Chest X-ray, AP view. Patient: 13 years old, sex M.
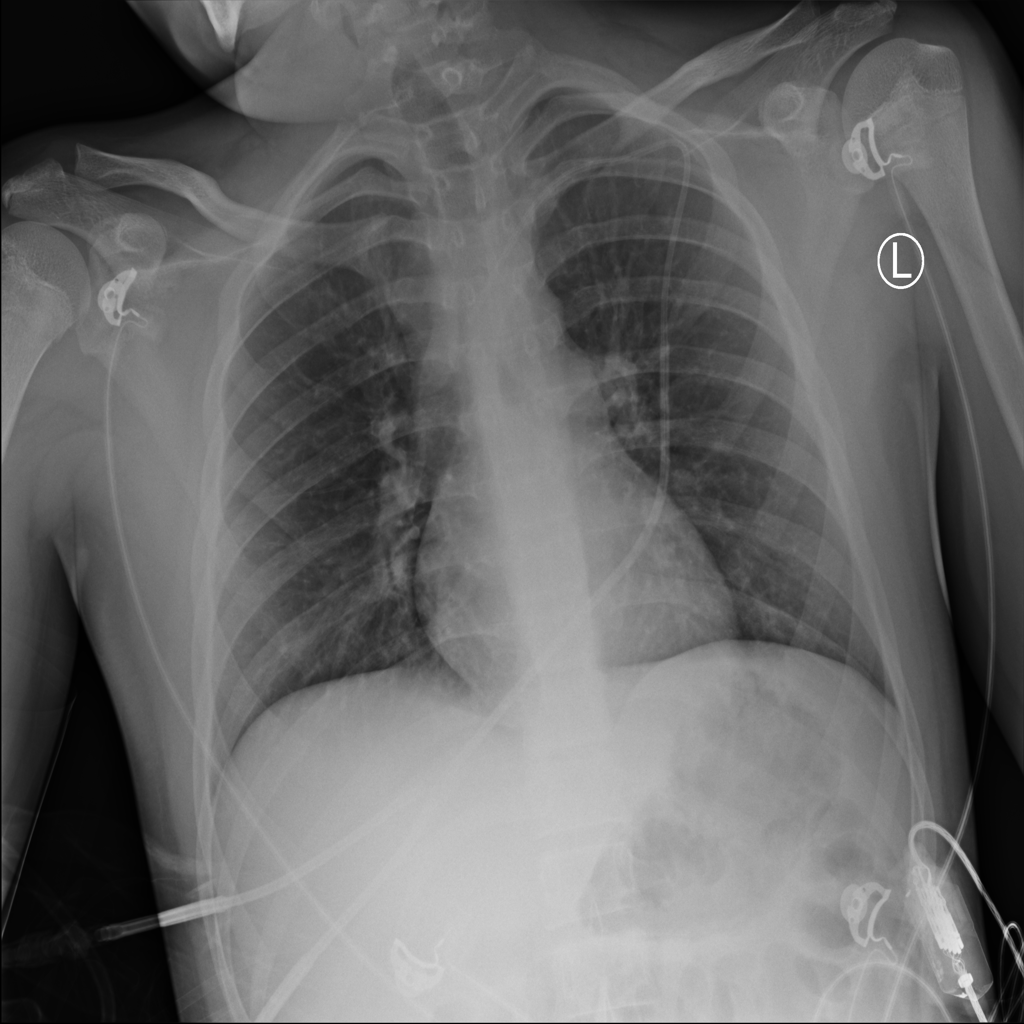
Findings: No Finding